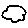
Label: cloud